Question: When you change the BorderStyle property of a TextBox control to FixedSingle, the entered text is no longer properly vertically centered inside of the control. The padding on the bottom is much larger than on the top. How can I get rid of this?
This is on Windows 7.

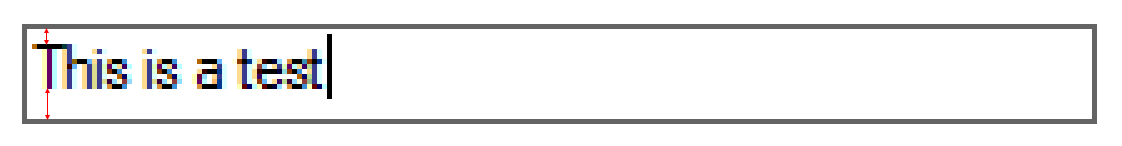
Answer: Yeah, it's a bit of a turd. One way to cheat is to change the border to none and paint the border around the borderless textbox in the container's paint event:
'''
Rectangle r = new Rectangle(textBox1.Left - 3, textBox1.Top - 3,
textBox1.Width + 5, textBox1.Height + 5);
e.Graphics.FillRectangle(SystemBrushes.Window, r);
e.Graphics.DrawRectangle(SystemPens.WindowFrame, r);
'''
Results:
<URL>